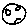
Label: moon